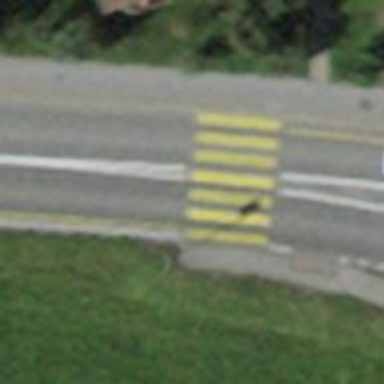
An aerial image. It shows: Marked crossing with zebra stripes on the road.